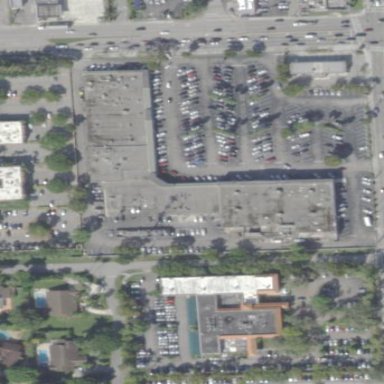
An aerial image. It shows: Retail building.